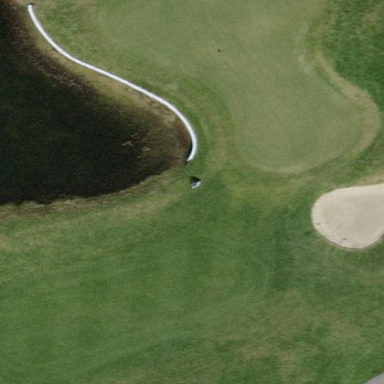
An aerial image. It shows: Golf fairway surrounded by grass.